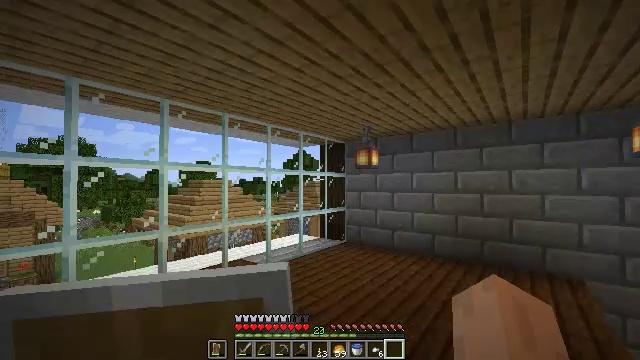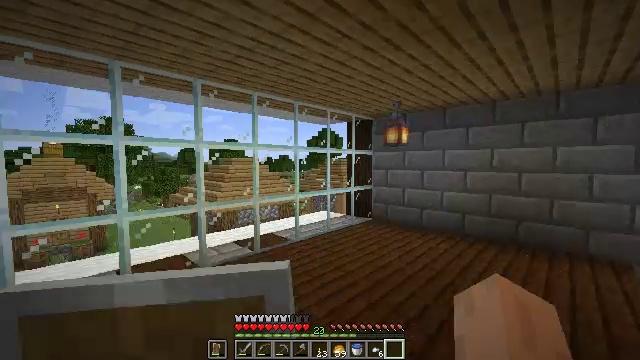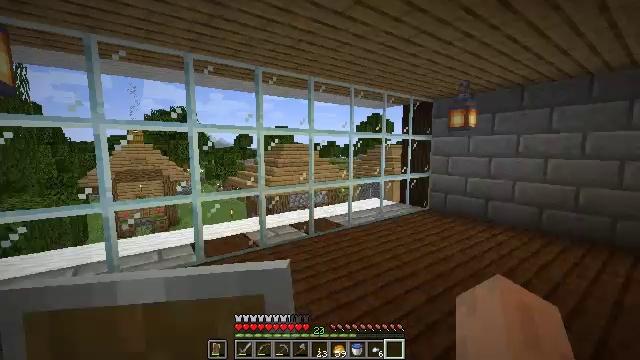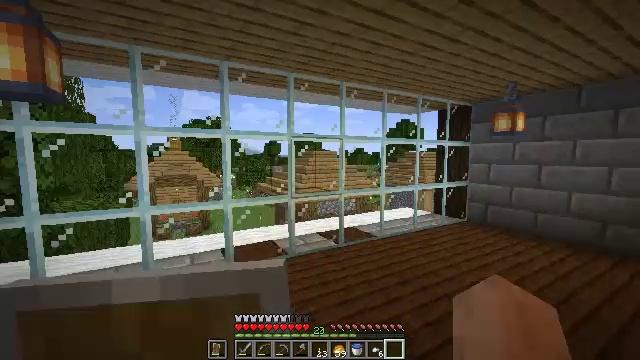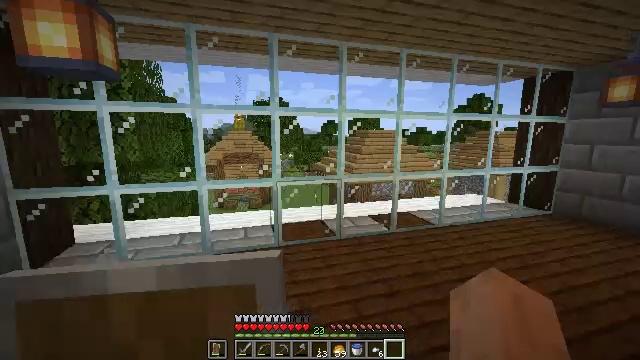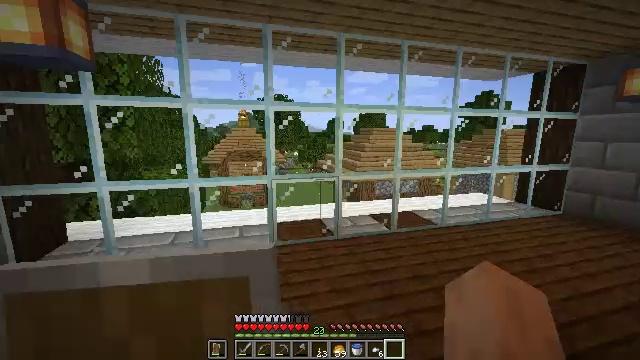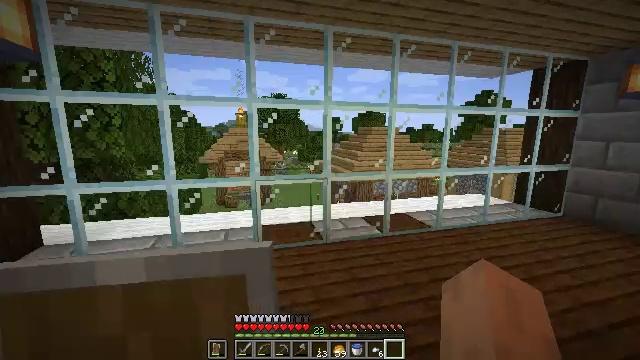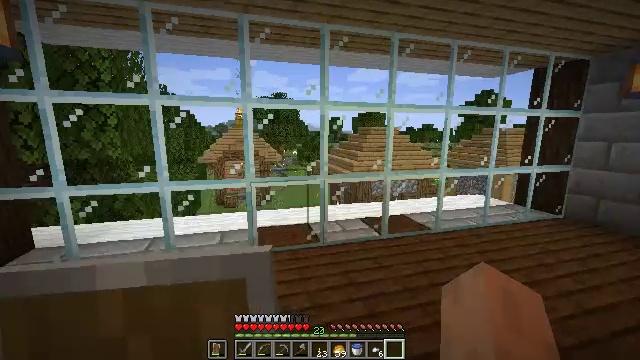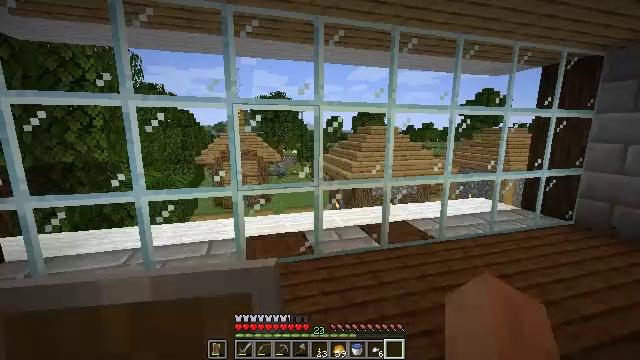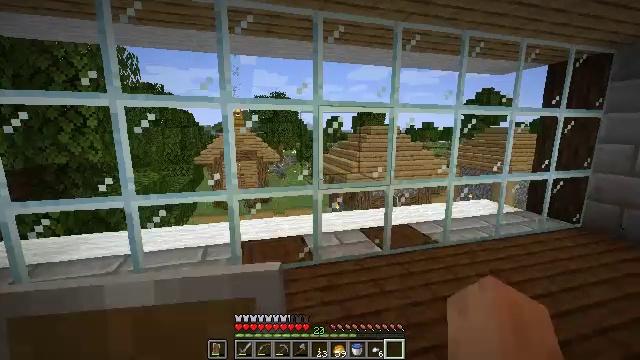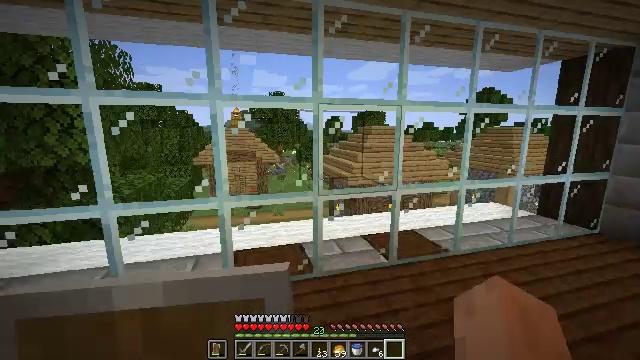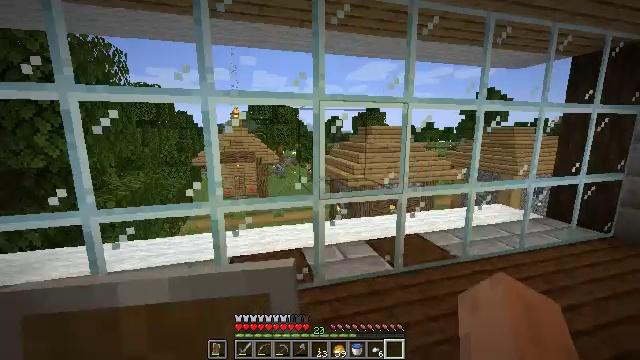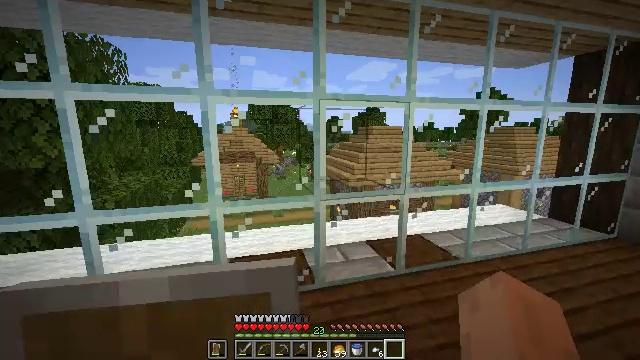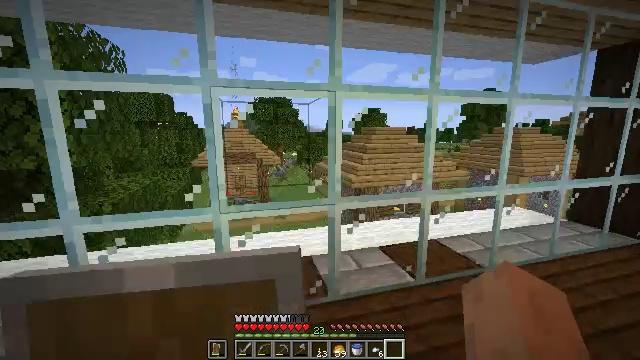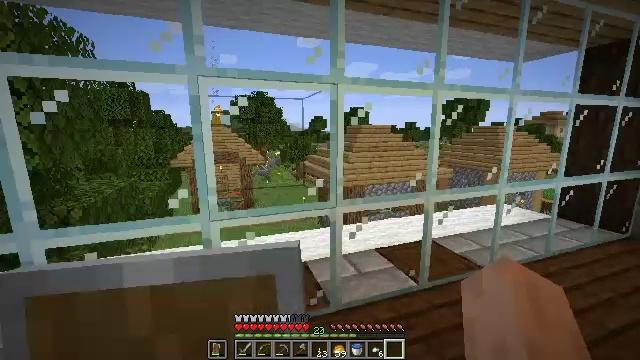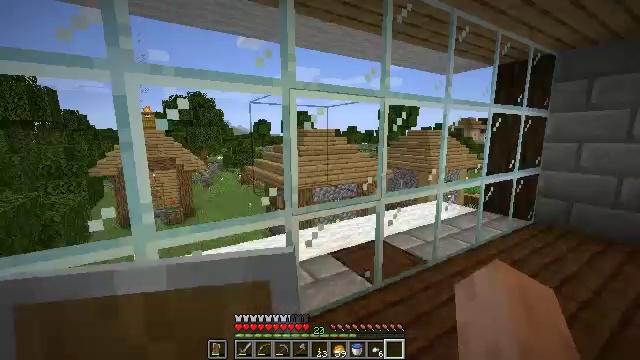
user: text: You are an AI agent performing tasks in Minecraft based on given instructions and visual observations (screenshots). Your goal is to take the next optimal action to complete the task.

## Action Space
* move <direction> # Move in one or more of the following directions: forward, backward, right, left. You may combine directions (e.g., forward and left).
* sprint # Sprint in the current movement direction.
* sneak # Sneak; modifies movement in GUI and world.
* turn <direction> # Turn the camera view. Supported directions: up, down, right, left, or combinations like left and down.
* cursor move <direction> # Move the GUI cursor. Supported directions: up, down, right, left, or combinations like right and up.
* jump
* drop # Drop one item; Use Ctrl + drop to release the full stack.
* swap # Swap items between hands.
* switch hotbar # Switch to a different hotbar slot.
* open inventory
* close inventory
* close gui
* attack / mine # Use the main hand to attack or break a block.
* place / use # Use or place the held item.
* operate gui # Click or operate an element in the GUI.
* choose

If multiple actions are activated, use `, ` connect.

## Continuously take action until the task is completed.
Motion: motion action
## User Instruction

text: Get shears by crafting with iron ingots.
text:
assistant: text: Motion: move forward and move left, turn left and down
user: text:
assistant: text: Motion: move forward, turn left and down
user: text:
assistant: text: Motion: move forward and move right, turn left and up
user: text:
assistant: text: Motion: move forward and move right, turn left and down
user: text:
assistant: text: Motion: move forward and move right, turn left
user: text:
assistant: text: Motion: move forward and move right
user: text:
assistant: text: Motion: move forward
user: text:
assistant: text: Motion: move forward
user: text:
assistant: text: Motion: move forward
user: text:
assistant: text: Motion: move forward
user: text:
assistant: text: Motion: move forward
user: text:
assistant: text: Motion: move forward and move left
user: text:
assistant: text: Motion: move forward and move left
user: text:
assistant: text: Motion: move forward and move left, turn right
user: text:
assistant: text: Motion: move forward and move left, turn right
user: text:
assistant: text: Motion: move forward and move left, turn right
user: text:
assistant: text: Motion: move forward and move left, turn right
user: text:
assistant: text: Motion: move forward and move left, turn right and up
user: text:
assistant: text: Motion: move forward and move left, turn right and up
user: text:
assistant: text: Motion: turn right and up
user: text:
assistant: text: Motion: turn right and up
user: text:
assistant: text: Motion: move forward, turn right and down
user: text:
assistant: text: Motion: move forward, turn right and up
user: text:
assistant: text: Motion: move forward, turn right
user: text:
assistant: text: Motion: move forward, turn right
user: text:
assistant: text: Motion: move forward, turn right and down
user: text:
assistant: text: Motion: move forward, turn right and down
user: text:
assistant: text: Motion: move forward, turn right and down
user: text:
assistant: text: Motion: move forward, sprint
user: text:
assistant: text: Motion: move forward, sprint